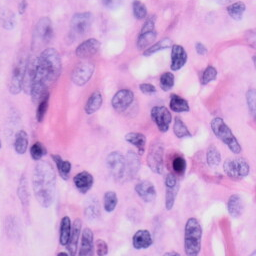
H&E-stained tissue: Skin